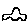
Label: car